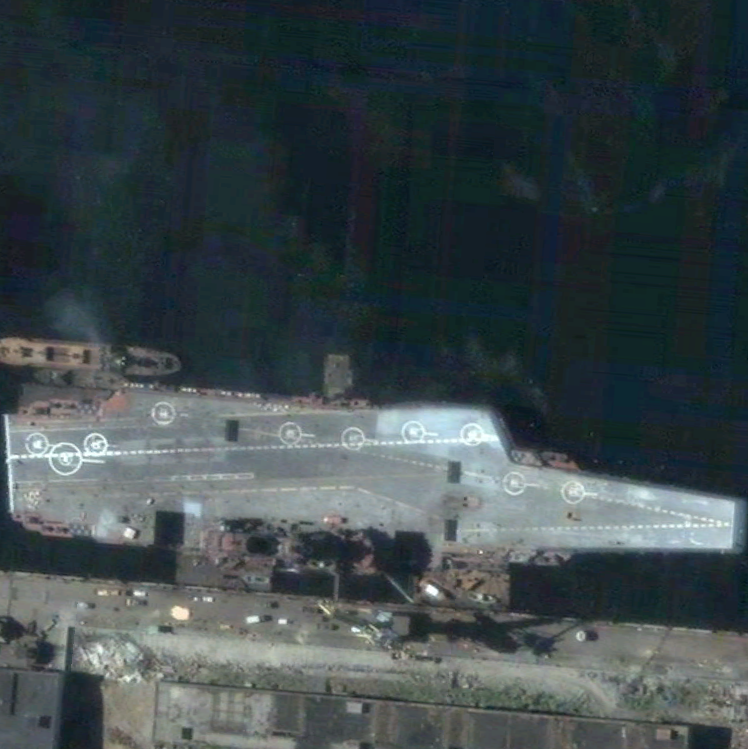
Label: Kuznetsov-class_aircraft_carrier